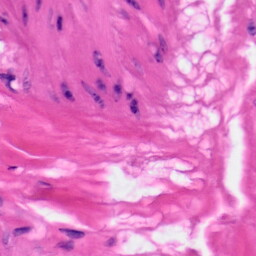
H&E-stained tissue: Skin